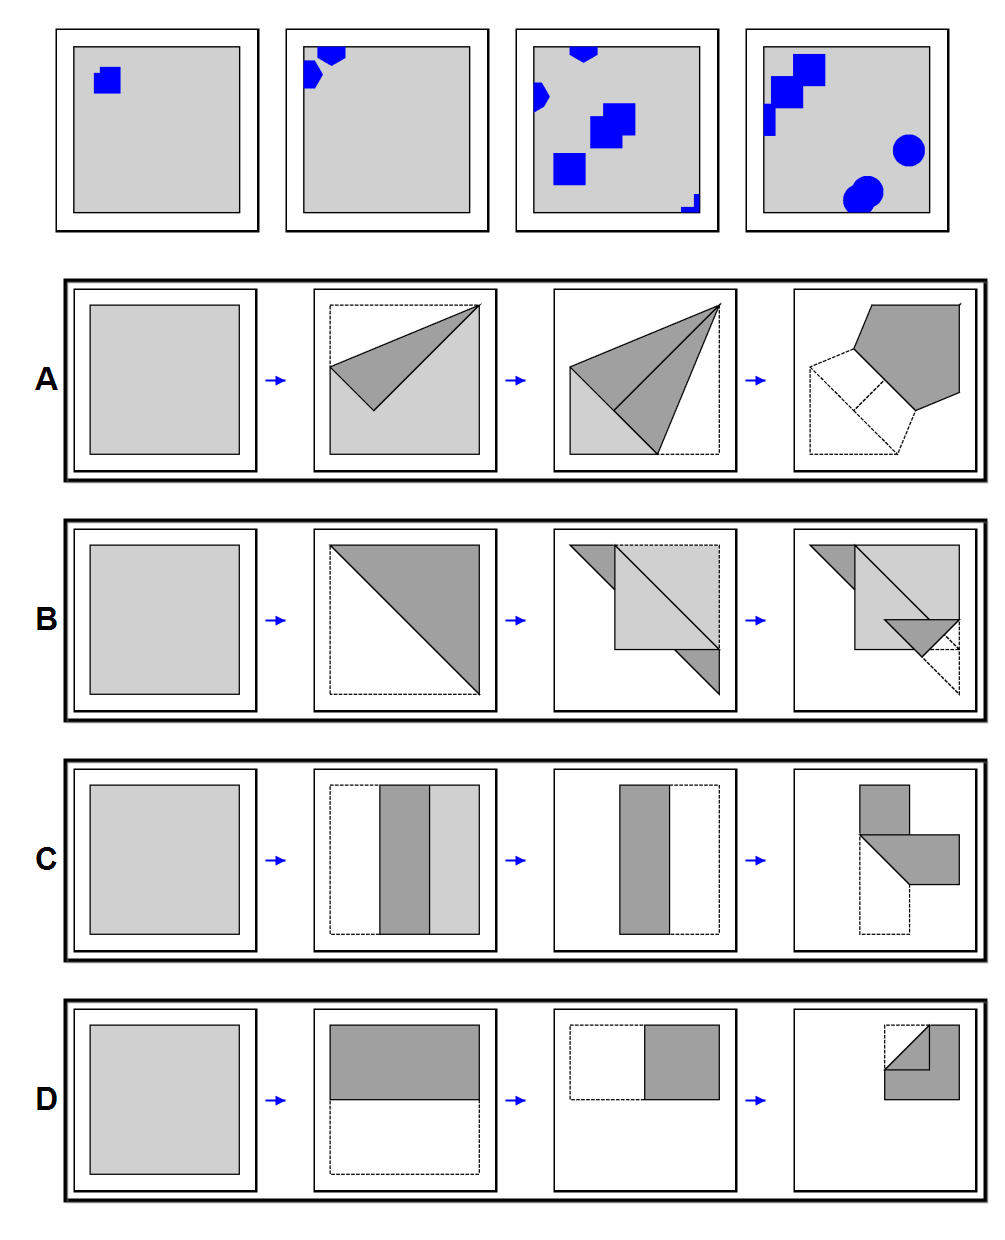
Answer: B